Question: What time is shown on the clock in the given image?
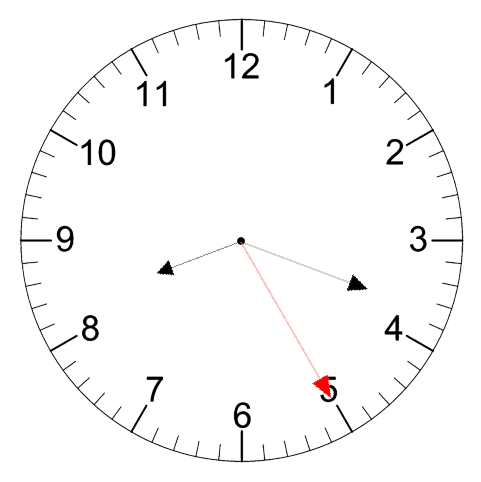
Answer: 08:18:25